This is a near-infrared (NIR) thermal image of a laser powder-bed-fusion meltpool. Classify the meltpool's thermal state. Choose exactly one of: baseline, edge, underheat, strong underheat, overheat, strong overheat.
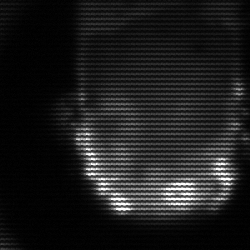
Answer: baseline